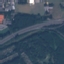
Label: Highway